Question: Started up remote debugging a C++ project today on a Win 7 machine running in VMWare and was astonished to see the following pattern on a random memory location:

Who might code this (it's not me!) and for what reason?? Just curious if anyone has seen something like this.
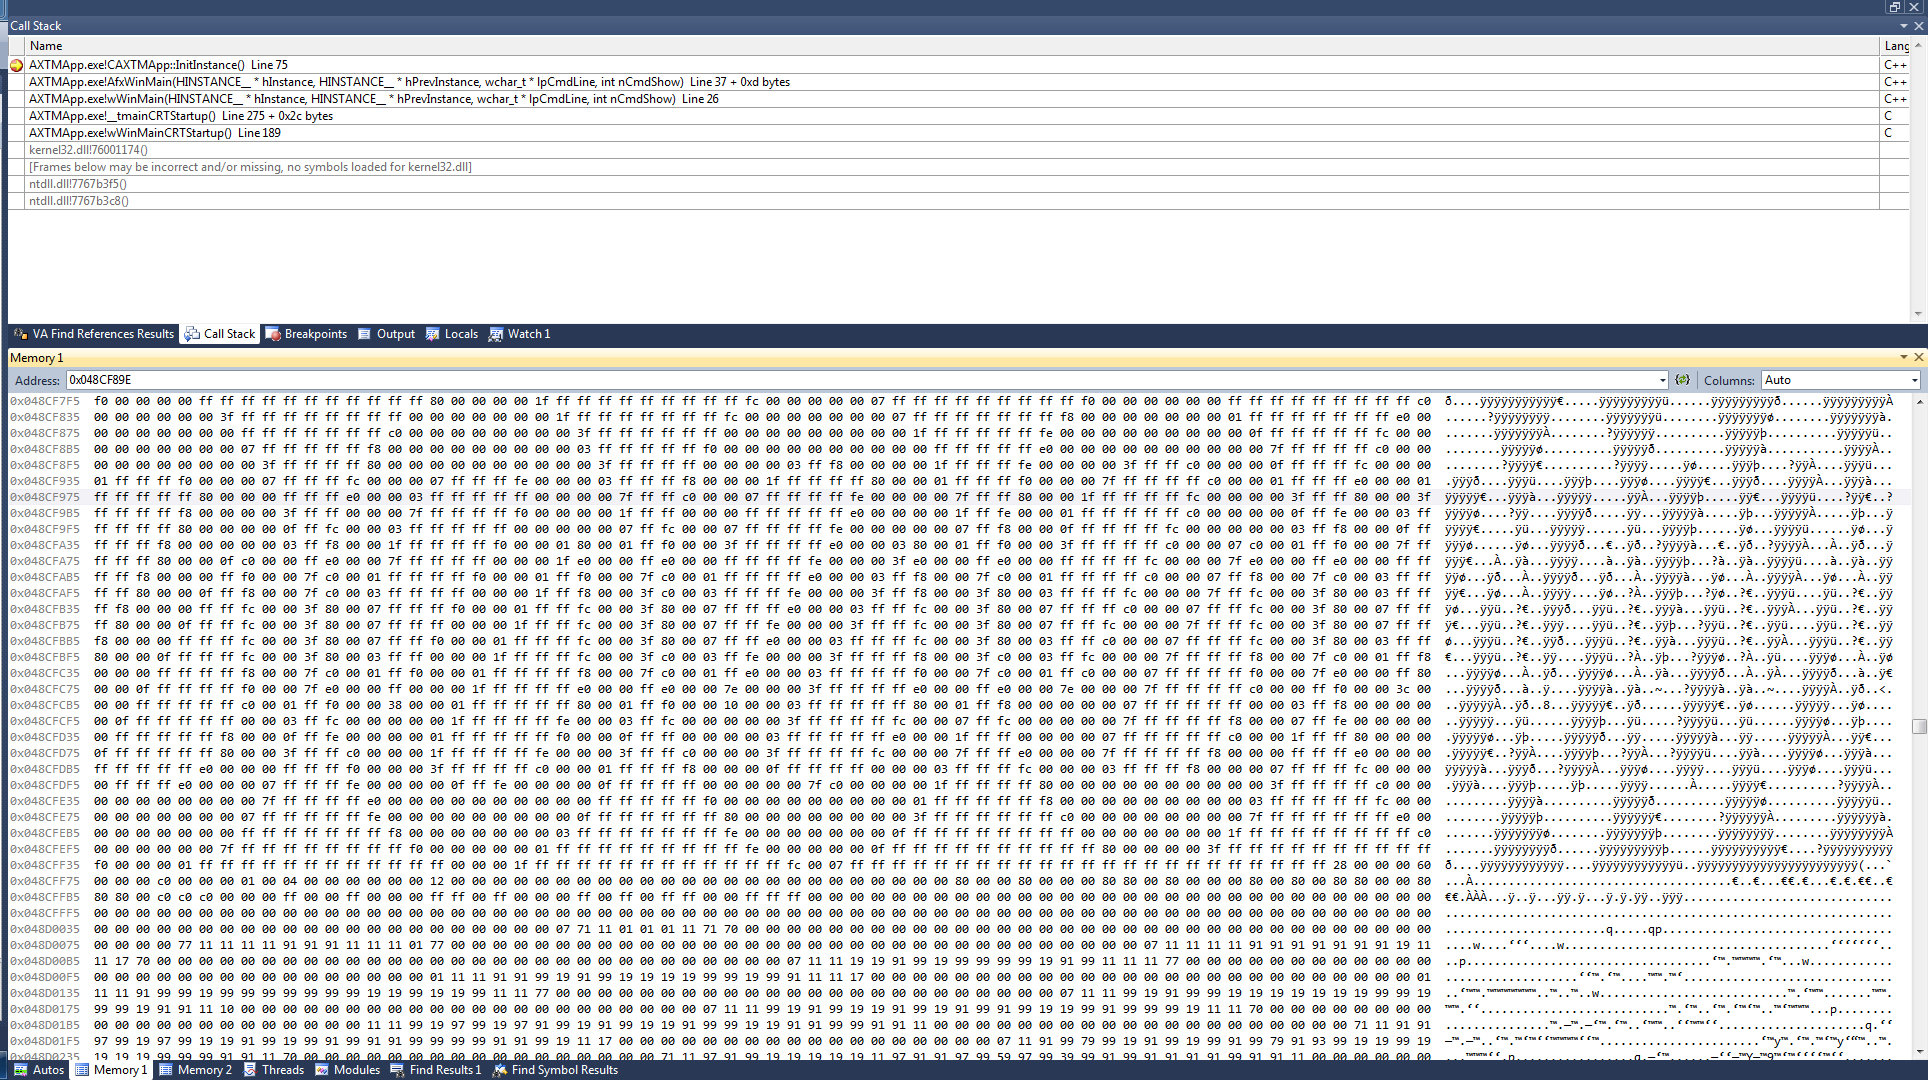
Answer: It looks like a rendered mask for a font (each character in a font (typeface+size+style) is rendered once in-memory, then blitted to the output surface) using 8bpp, which suggests you've got font anti-aliasing enabled.
I'm assuming your project involves a GUI, you might be looking at a shared-memory area that GDI uses for storing rasterized fonts.
If not, then this might just be leftover memory from a previous process or OS component that wasn't zeroed before being used by your application.